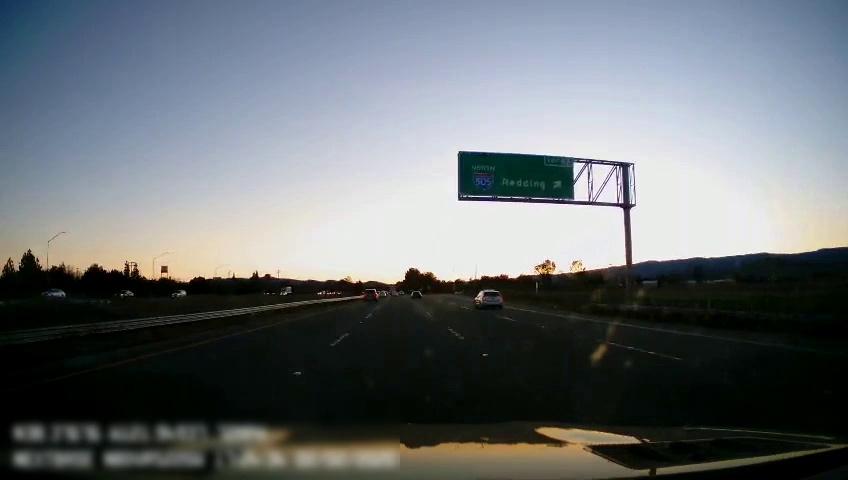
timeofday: Dusk/Dawn/Twilight
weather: Cloudy
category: Drivable Space
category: Vehicles | Car
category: Vehicles | Car
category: Vehicles | SUV
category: Vehicles | Truck
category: Vehicles | SUV
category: Vehicles | Car
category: Vehicles | SUV
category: Lanes | Alternate Lane
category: Lanes | Current Lane
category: Lanes | Current Lane
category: Lanes | Alternate Lane
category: Lanes | Alternate Lane
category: Traffic | Signs